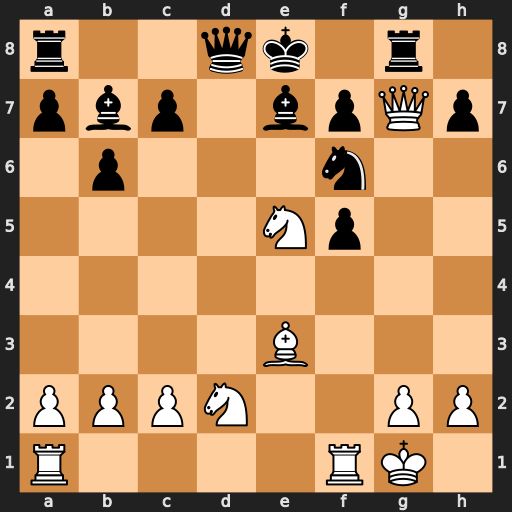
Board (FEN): r2qk1r1/pbp1bpQp/1p3n2/4Np2/8/4B3/PPPN2PP/R4RK1
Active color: w
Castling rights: q
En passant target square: -
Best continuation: Qxf7#